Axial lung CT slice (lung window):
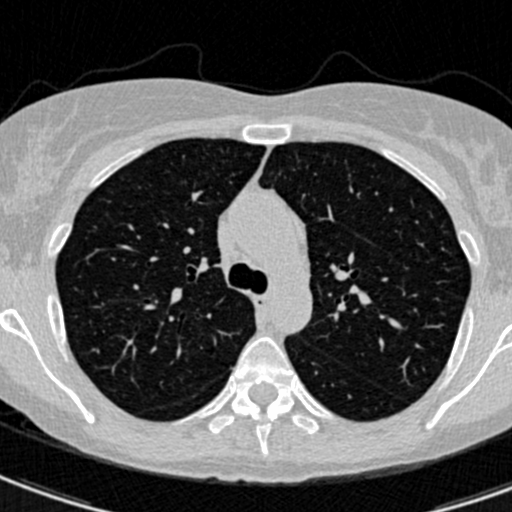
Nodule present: yes
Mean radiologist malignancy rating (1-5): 3